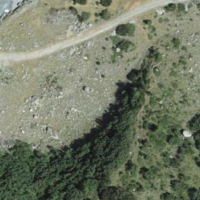
EUNIS habitat code: 31
Species observed at this site:
Campanula scheuchzeri